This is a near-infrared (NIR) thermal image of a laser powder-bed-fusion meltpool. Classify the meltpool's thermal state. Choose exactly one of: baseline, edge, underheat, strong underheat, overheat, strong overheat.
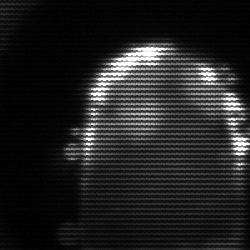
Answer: baseline